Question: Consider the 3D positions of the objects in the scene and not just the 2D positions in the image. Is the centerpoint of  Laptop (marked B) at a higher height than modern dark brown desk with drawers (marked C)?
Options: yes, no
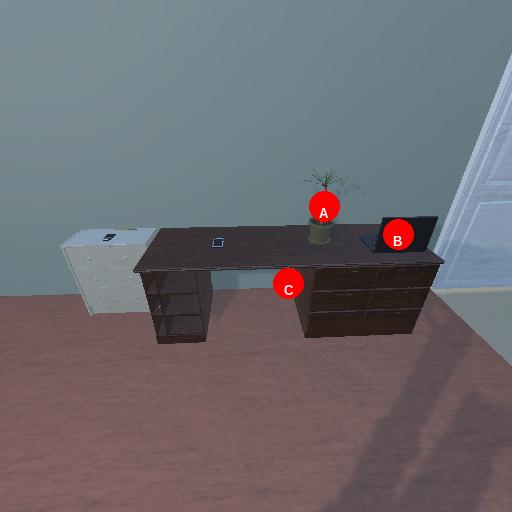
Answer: yes